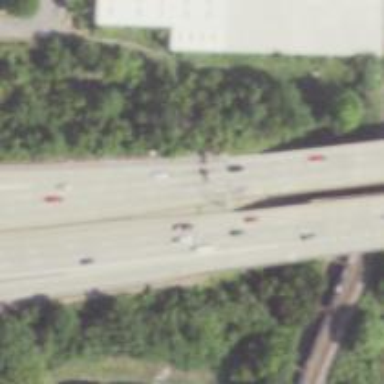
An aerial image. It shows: Beam-structured bridge on motorway.